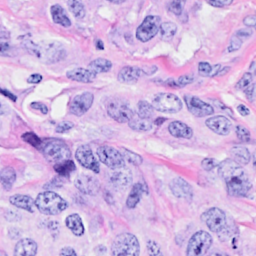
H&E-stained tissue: Breast